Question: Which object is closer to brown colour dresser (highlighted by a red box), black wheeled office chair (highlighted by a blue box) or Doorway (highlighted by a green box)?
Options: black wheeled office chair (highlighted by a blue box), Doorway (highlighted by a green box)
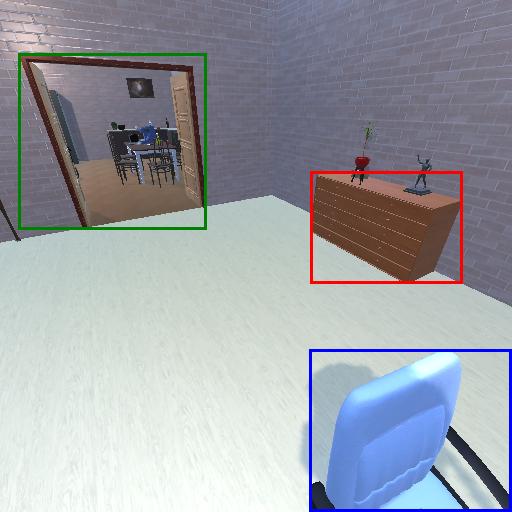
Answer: black wheeled office chair (highlighted by a blue box)